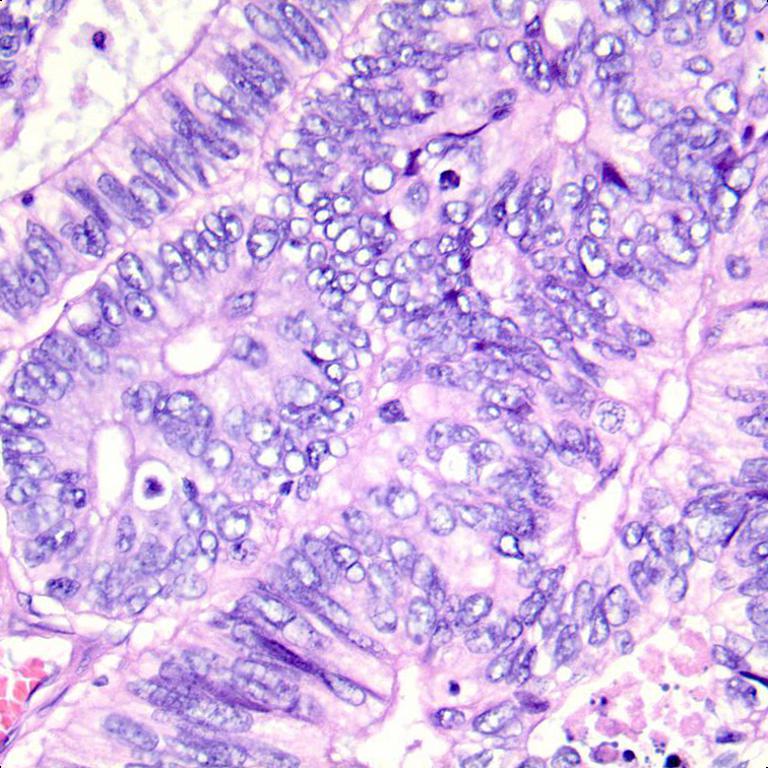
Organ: colon
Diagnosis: adenocarcinomas